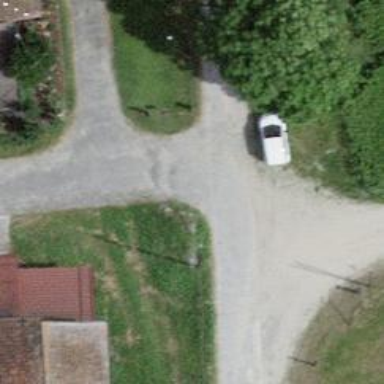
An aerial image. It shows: Unclassified road with fine gravel surface.